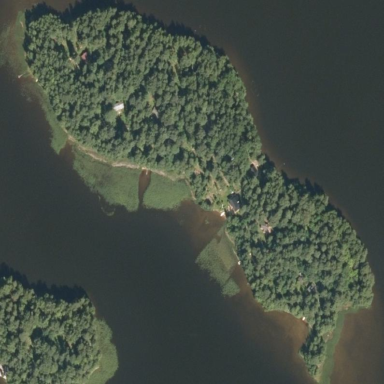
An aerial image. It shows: Image showing island.